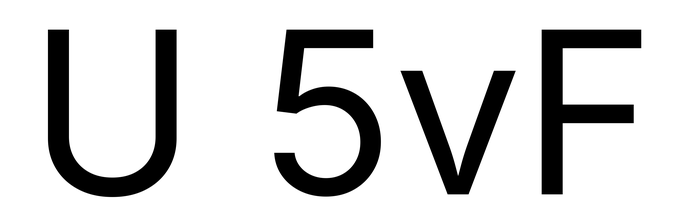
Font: Inter_Regular